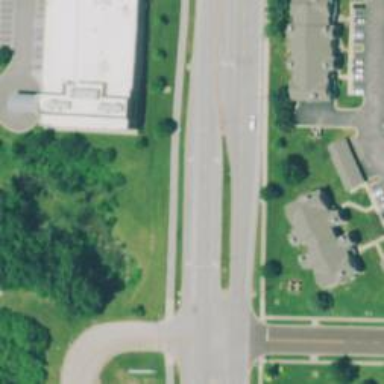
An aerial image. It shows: Road with dash markings.